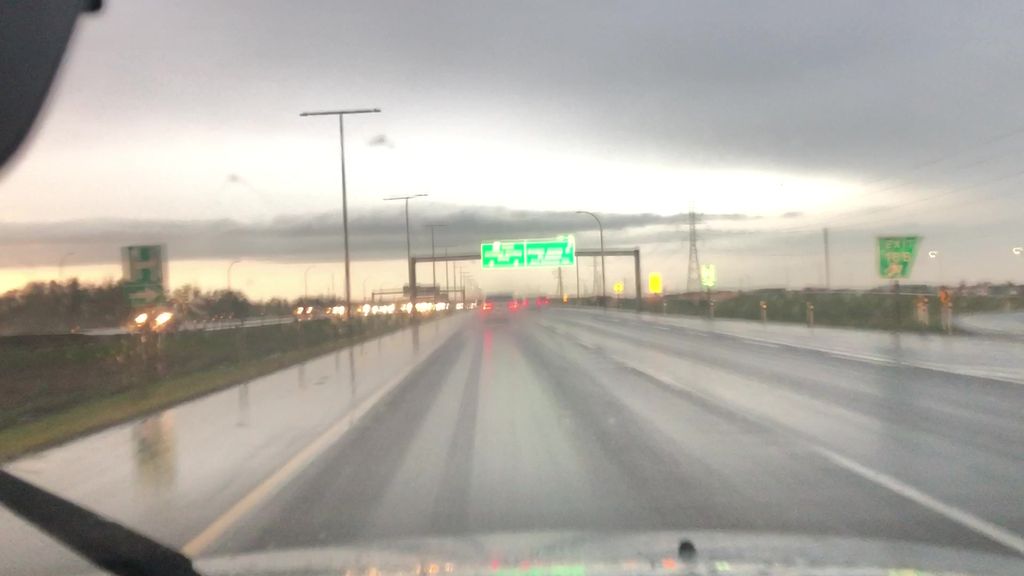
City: edmonton